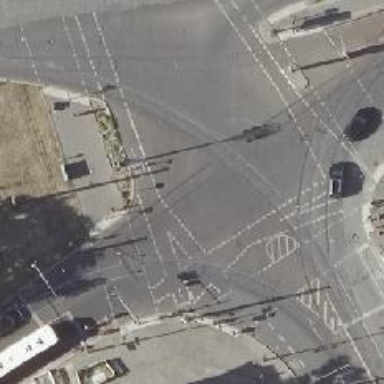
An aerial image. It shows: Road with traffic signals controlling the flow of traffic.